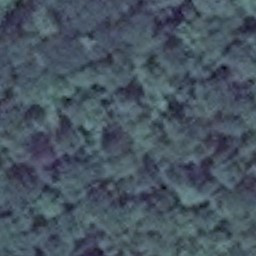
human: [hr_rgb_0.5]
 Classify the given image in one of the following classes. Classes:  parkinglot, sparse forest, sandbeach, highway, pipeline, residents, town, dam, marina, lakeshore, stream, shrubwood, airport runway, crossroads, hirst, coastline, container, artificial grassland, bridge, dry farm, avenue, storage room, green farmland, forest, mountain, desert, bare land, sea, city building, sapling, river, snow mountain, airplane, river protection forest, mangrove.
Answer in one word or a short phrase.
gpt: forest